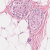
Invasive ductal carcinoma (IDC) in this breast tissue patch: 0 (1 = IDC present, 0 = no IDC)